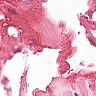
Metastatic tissue present: no